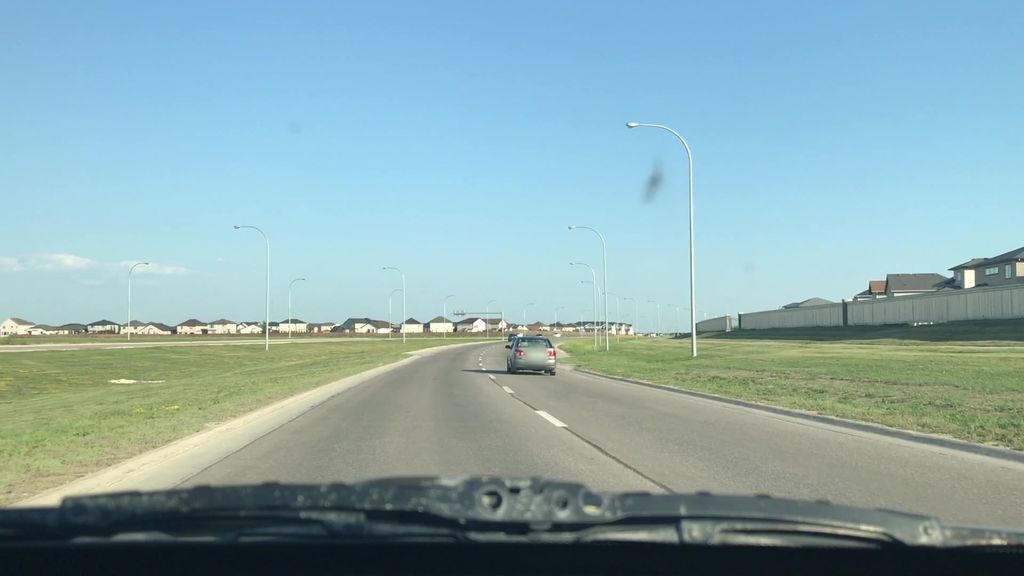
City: winnipeg